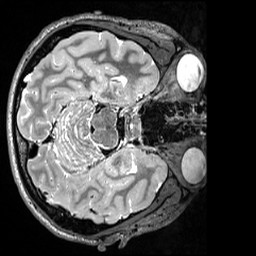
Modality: T2w
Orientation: axial
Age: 26
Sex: male
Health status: ill
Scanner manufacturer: siemens
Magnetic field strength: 3 T
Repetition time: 3.2 s
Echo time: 0.563 s